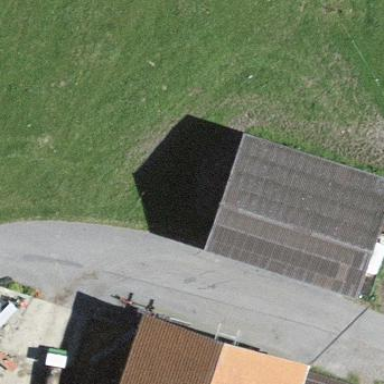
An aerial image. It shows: Shed.